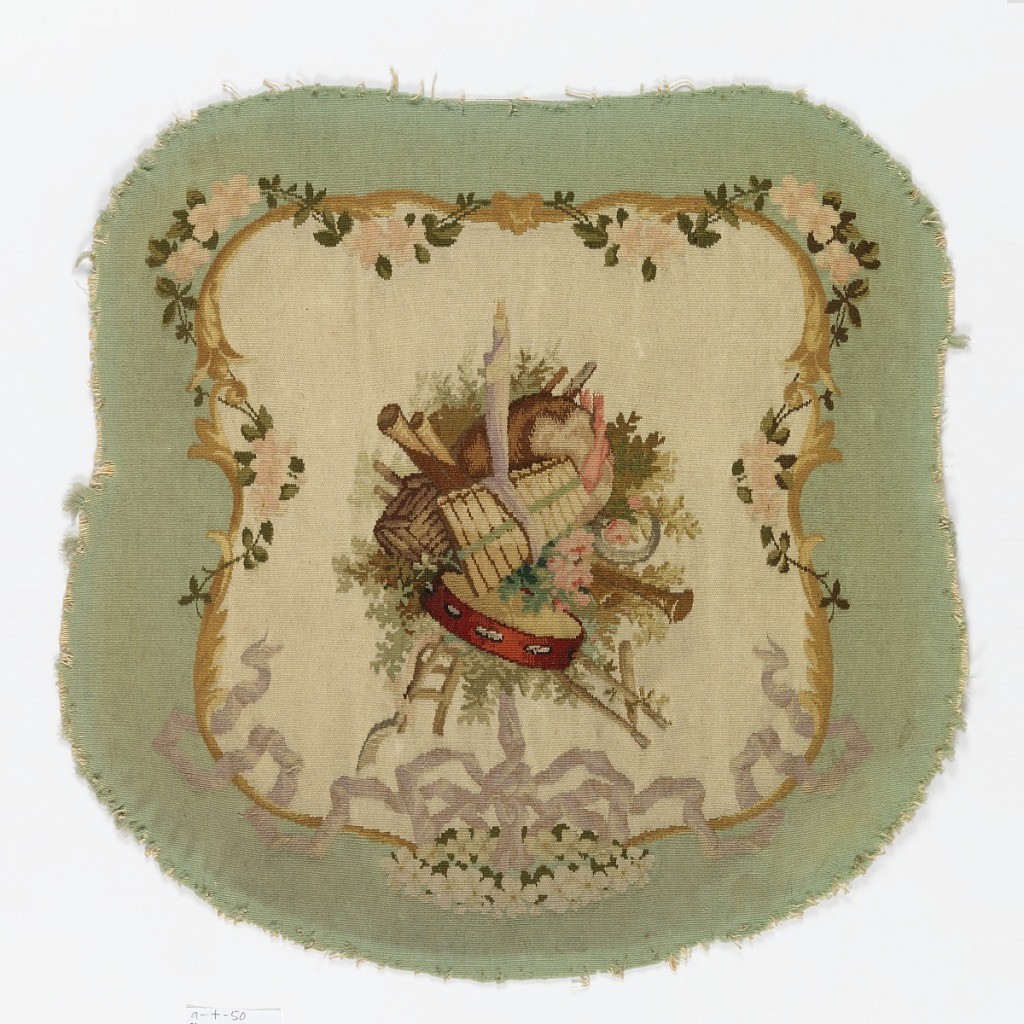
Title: Seat cover
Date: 19th century
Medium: wool Technique: tapestry weave
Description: Tapestry weave seat cushion in a curvilinear shape with an ivory field and light green border. Central musical trophy is framed by C and S-curve cartouche with roses and ribbon, in the Rococo Revival style.